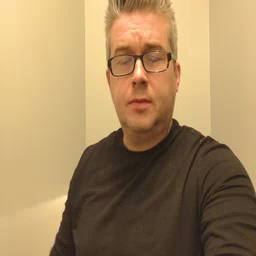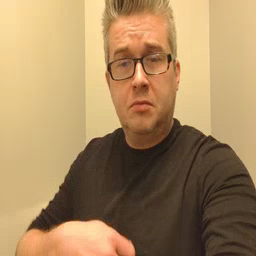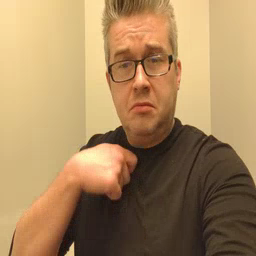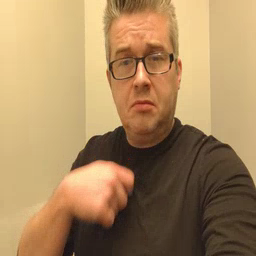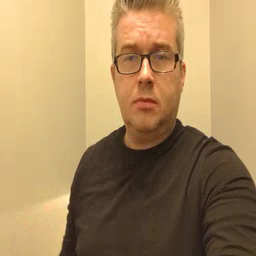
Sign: zipper